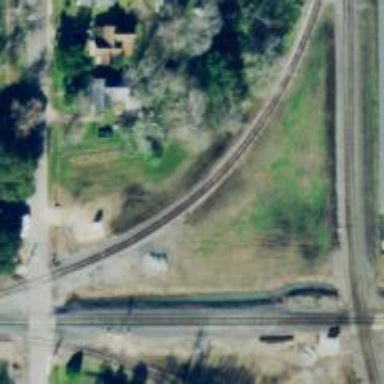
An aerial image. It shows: Rail spur service.